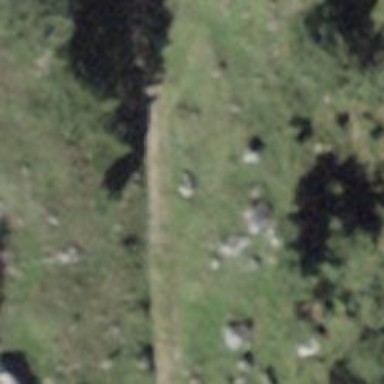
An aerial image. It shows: Bench.